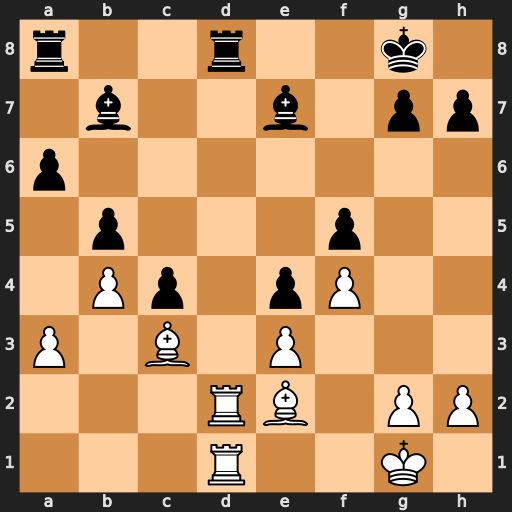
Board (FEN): r2r2k1/1b2b1pp/p7/1p3p2/1Pp1pP2/P1B1P3/3RB1PP/3R2K1
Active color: w
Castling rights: -
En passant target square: -
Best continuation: Rd7 Bf6 Bxf6 Rxd7 Rxd7 gxf6 Rxb7